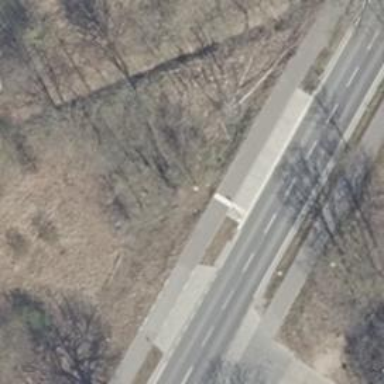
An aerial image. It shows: Asphalt footway.